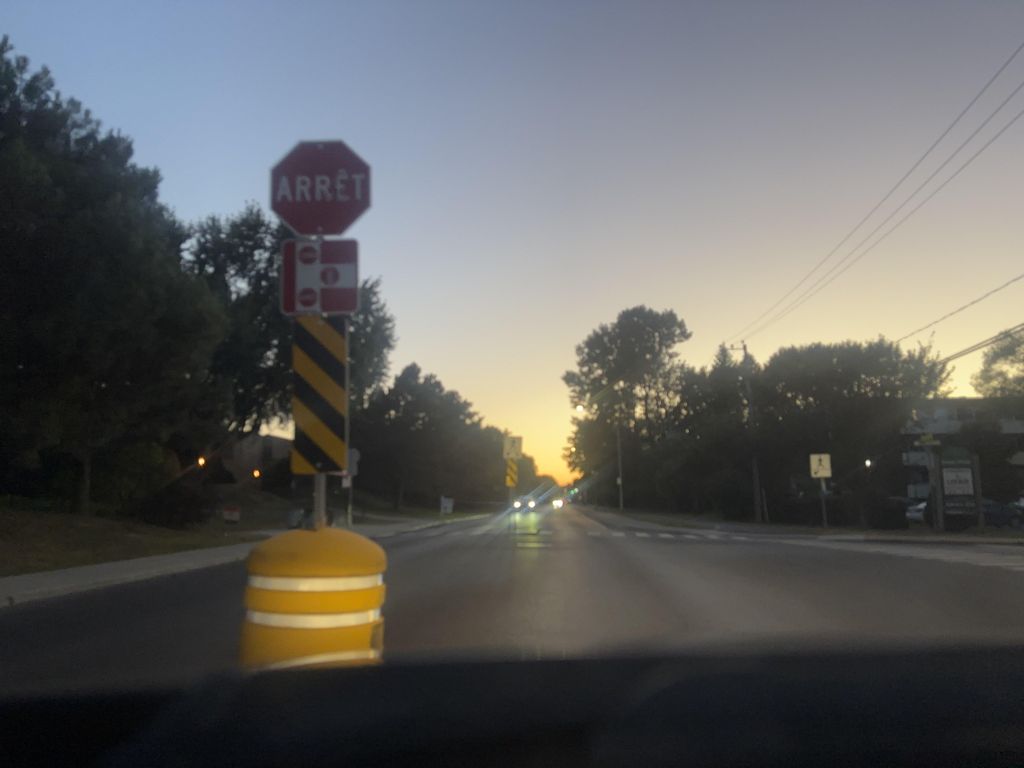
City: montreal